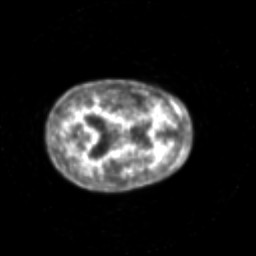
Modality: PET
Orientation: axial
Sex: female
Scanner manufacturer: siemens